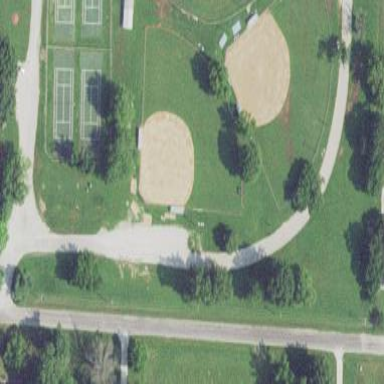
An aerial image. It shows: Baseball pitch for leisure and sports activities.